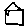
Label: house